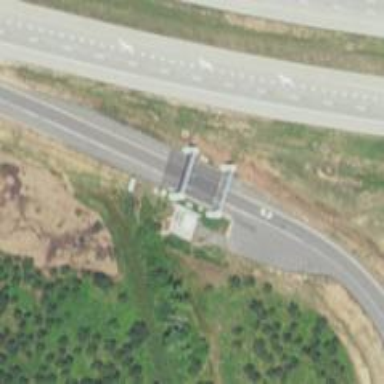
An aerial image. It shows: Toll gantry on the road.